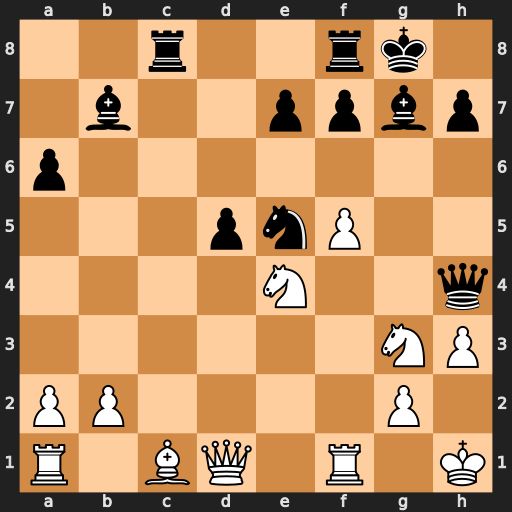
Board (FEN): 2r2rk1/1b2ppbp/p7/3pnP2/4N2q/6NP/PP4P1/R1BQ1R1K
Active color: w
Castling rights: -
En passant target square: -
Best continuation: Bg5 Qxe4 Nxe4